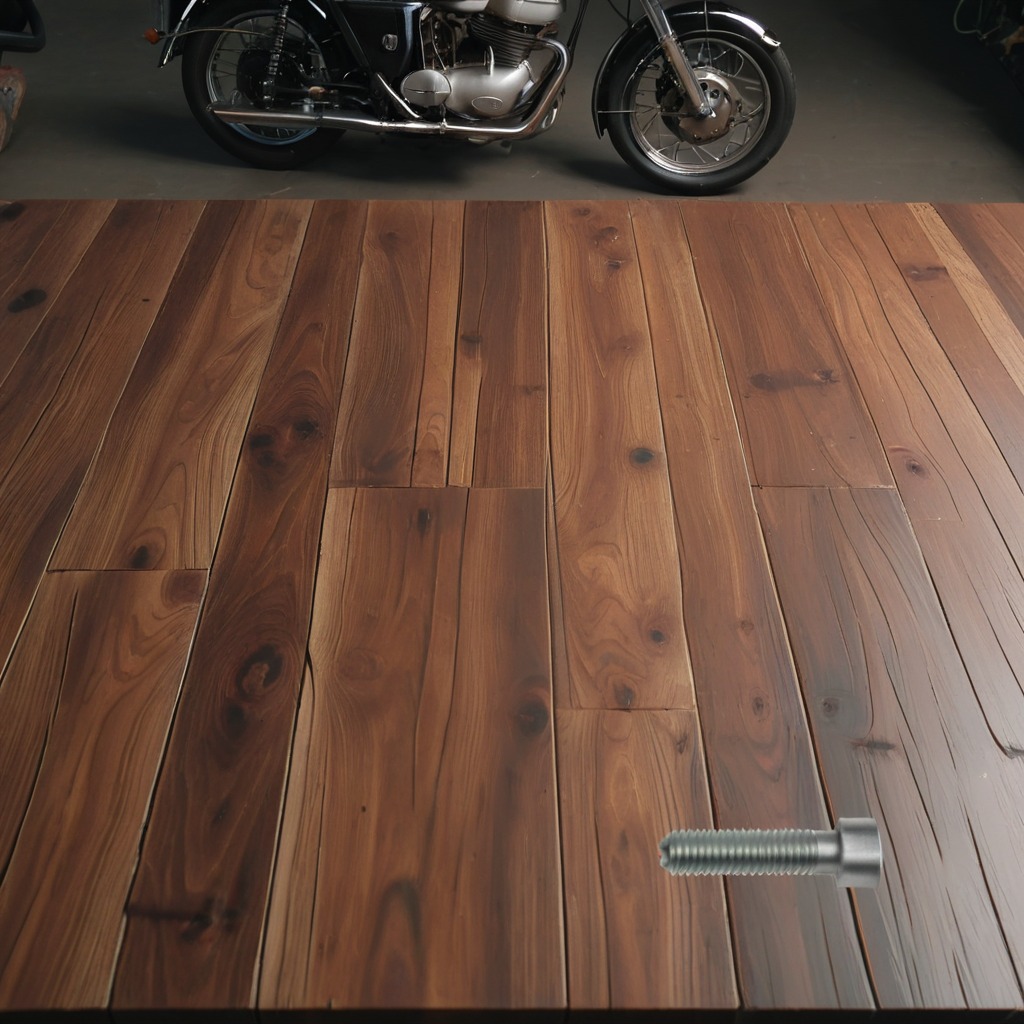
A metal screw is lying on the oil-spilled wooden table in a vintage motorcycle garage.